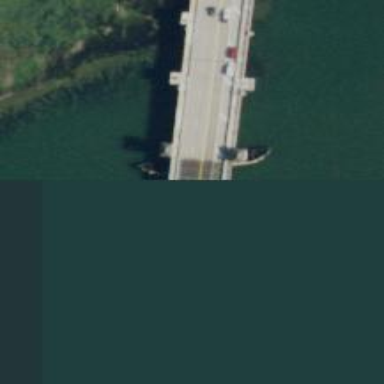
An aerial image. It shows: Secondary road crossing bascule movable bridge.